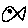
Label: fish